【题型】填空题　【知识点】平面几何　【难度】medium
如图，在$\triangle ABC$中，点$G$为$\triangle ABC$的重心，连接$AG$并延长交$BC$于点$D$，过点$G$作$GE \parallel AC$交$BC$于点$E$，如果$\overrightarrow{AB} = \vec{a}$，$\overrightarrow{BD} = \vec{b}$，那么用向量$\vec{a}$，$\vec{b}$表示向量$\overrightarrow{GE} = \underline{\quad\quad}$。

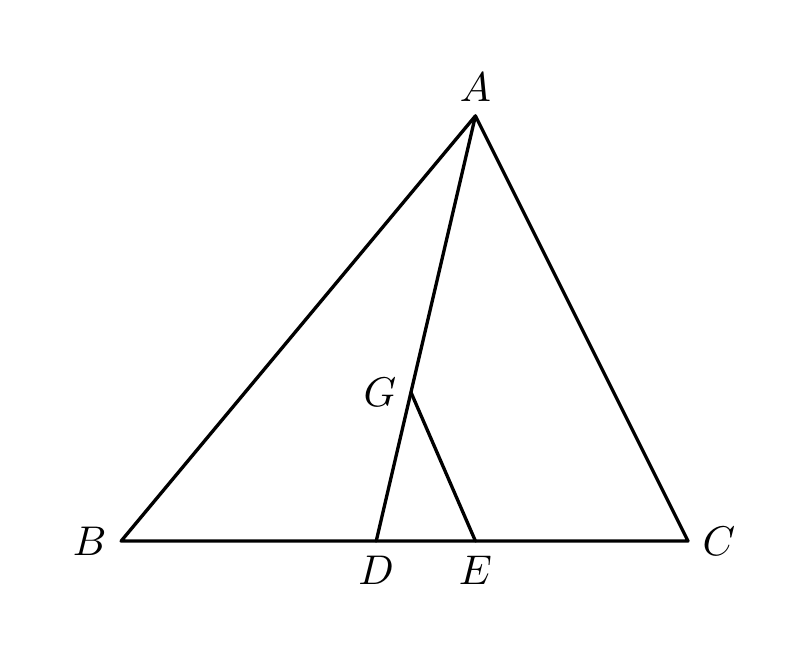
【解答】
\textbf{【答案】} $\boldsymbol{\frac{1}{3}\vec{a} + \frac{2}{3}\vec{b}}$

\vspace{0.3cm}

\textbf{【分析】} 本题主要考查三角形的重心、向量知识、相似三角形的判定和性质。根据题意得$D$是$BC$的中点，$DG:AD = 1:3$，即可求得$\overrightarrow{BC}$和$\overrightarrow{AC} = \overrightarrow{AB} + \overrightarrow{BC}$，结合平行行得到$\triangle DEG \backsim \triangle DCA$，有$GE = \frac{1}{3}AC$，则$\overrightarrow{GE} = \frac{1}{3}\overrightarrow{AC}$即可。

\vspace{0.3cm}

\textbf{【详解】} 解：$\because$ 点$G$为$\triangle ABC$的重心，
$\therefore D$是$BC$的中点，$DG:AD = 1:3$，

$\because \overrightarrow{BD} = \vec{b}$，
$\therefore \overrightarrow{BC} = 2\vec{b}$，

$\therefore \overrightarrow{AC} = \overrightarrow{AB} + \overrightarrow{BC} = \vec{a} + 2\vec{b}$，

$\because GE \parallel AC$，
$\therefore \triangle DEG \backsim \triangle DCA$，

$\therefore GE:AC = DG:AD = 1:3$，

$\therefore GE = \frac{1}{3}AC$，

则$\overrightarrow{GE} = \frac{1}{3}\overrightarrow{AC} = \frac{1}{3}\vec{a} + \frac{2}{3}\vec{b}$，

故答案为：$\frac{1}{3}\vec{a} + \frac{2}{3}\vec{b}$。